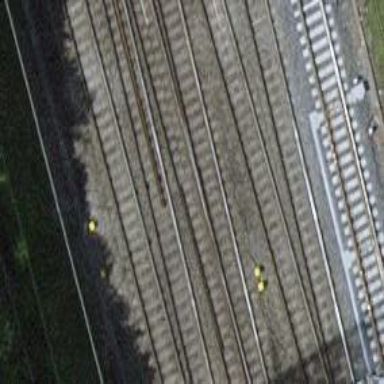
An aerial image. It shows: Single railway track with electrification through contact line.